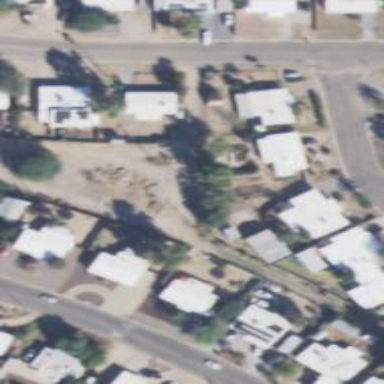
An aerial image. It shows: Alleyway designated as service road.